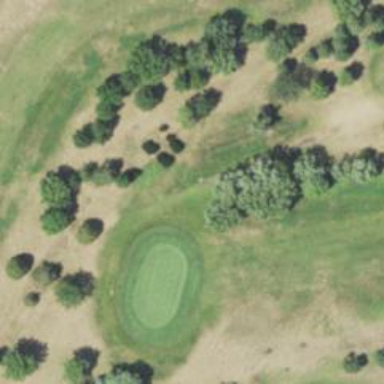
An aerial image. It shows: Golf tee.